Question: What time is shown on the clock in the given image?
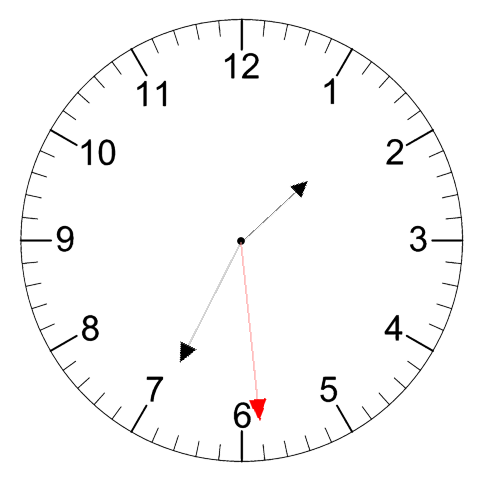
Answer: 01:34:29